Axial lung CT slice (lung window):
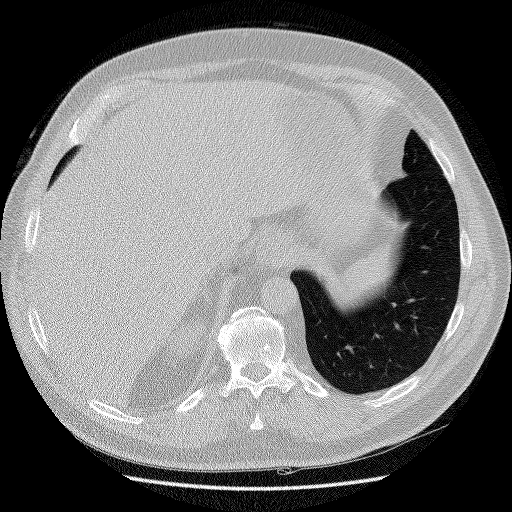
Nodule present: no